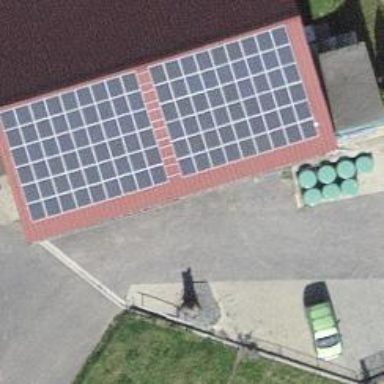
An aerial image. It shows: Solar power generator utilizing photovoltaic technology with solar photovoltaic panels.